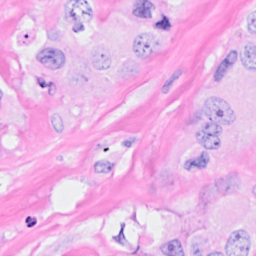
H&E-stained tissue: Breast